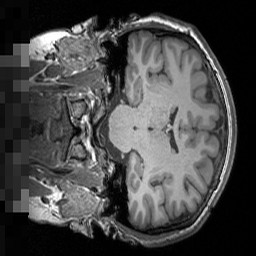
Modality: T1w
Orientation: coronal
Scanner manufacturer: siemens
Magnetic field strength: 3 T
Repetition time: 1.5 s
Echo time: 0.00291 s